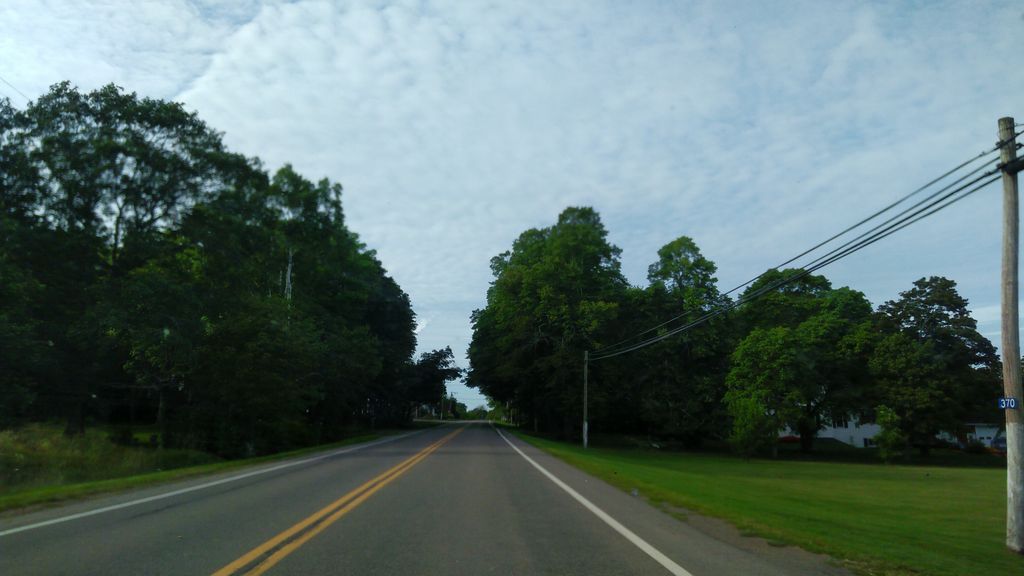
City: charlottetown